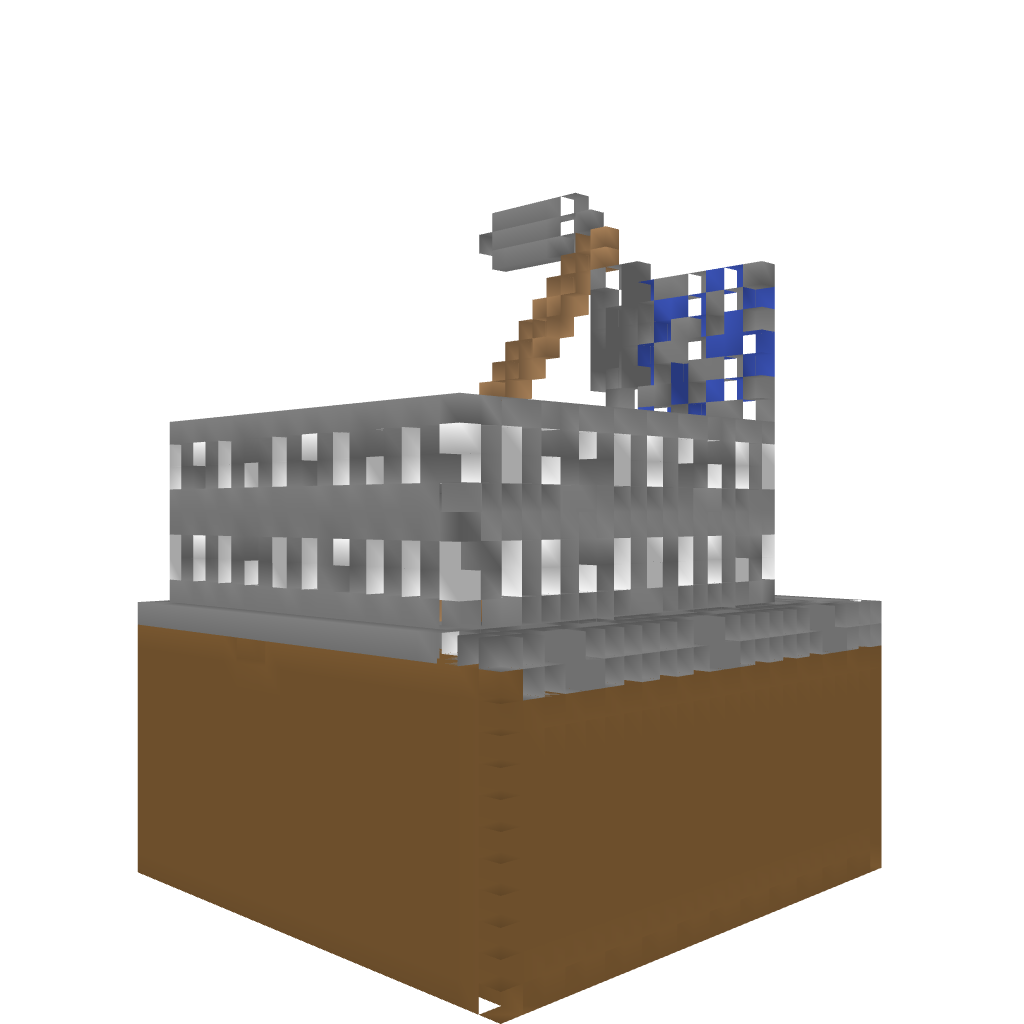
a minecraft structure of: Lapis and Pickaxe Shop large Pickaxe on top lot of dirt below shop 50%